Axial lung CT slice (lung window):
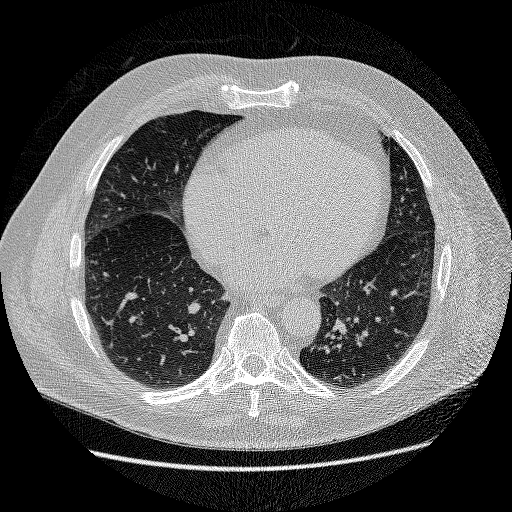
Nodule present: no